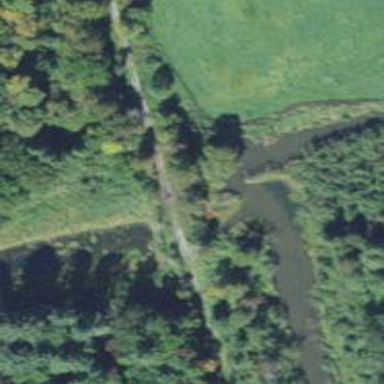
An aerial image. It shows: Culvert tunnel under river.